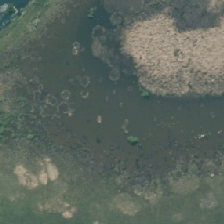
Land cover: herbaceous_freshwater_vege